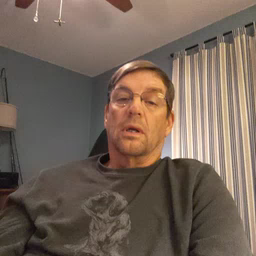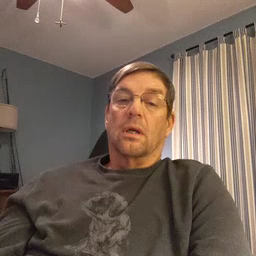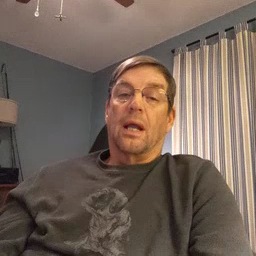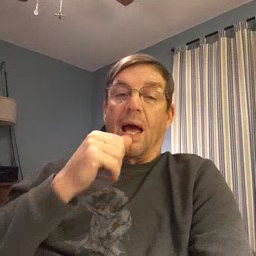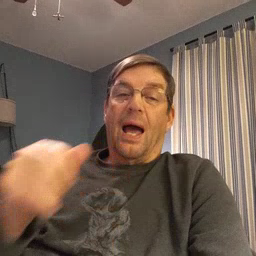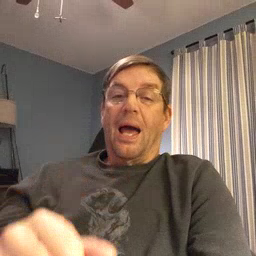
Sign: hide